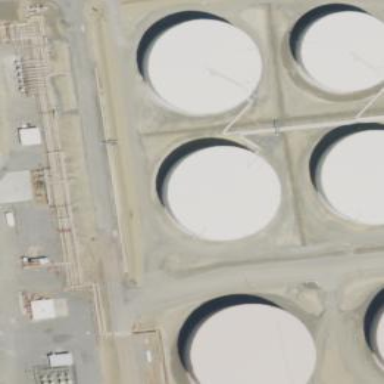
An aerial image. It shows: Building with storage tank.